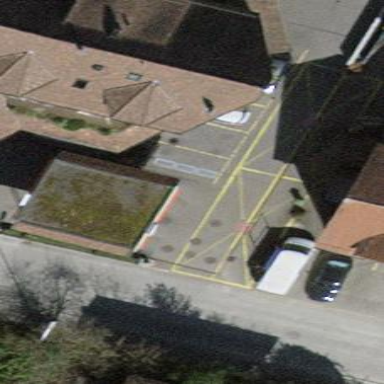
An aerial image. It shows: View of roof of building.